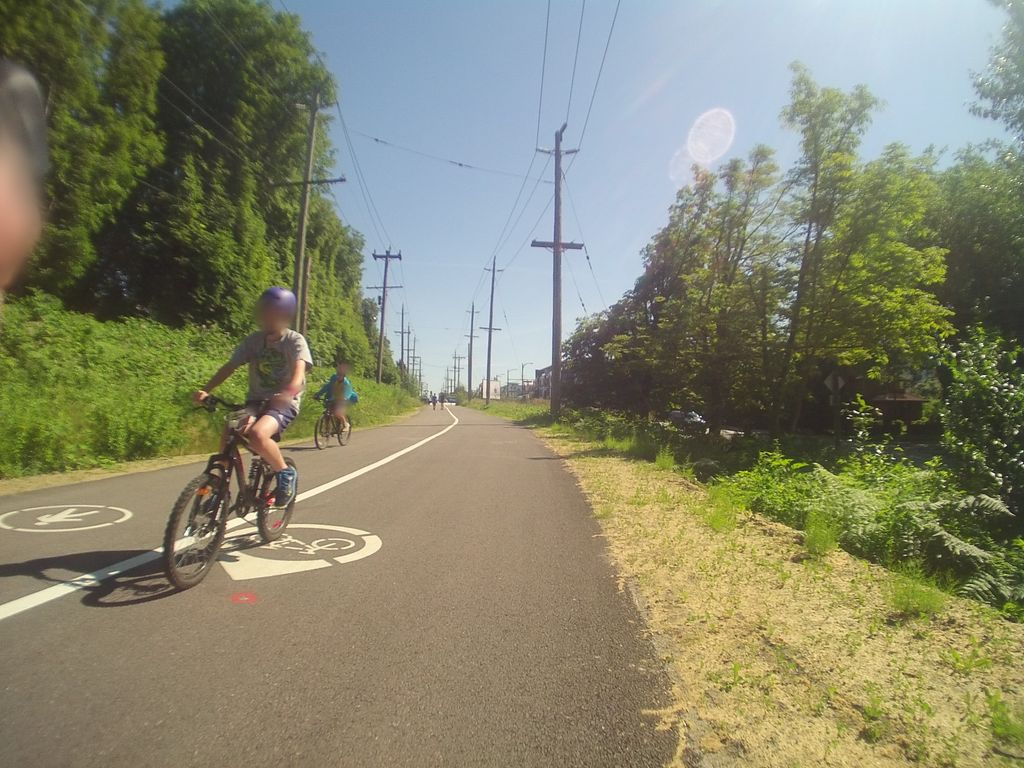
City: vancouver